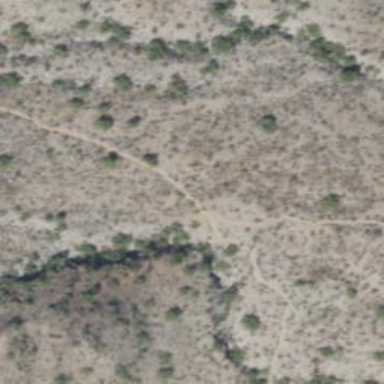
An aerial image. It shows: Hiking trail path.